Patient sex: F
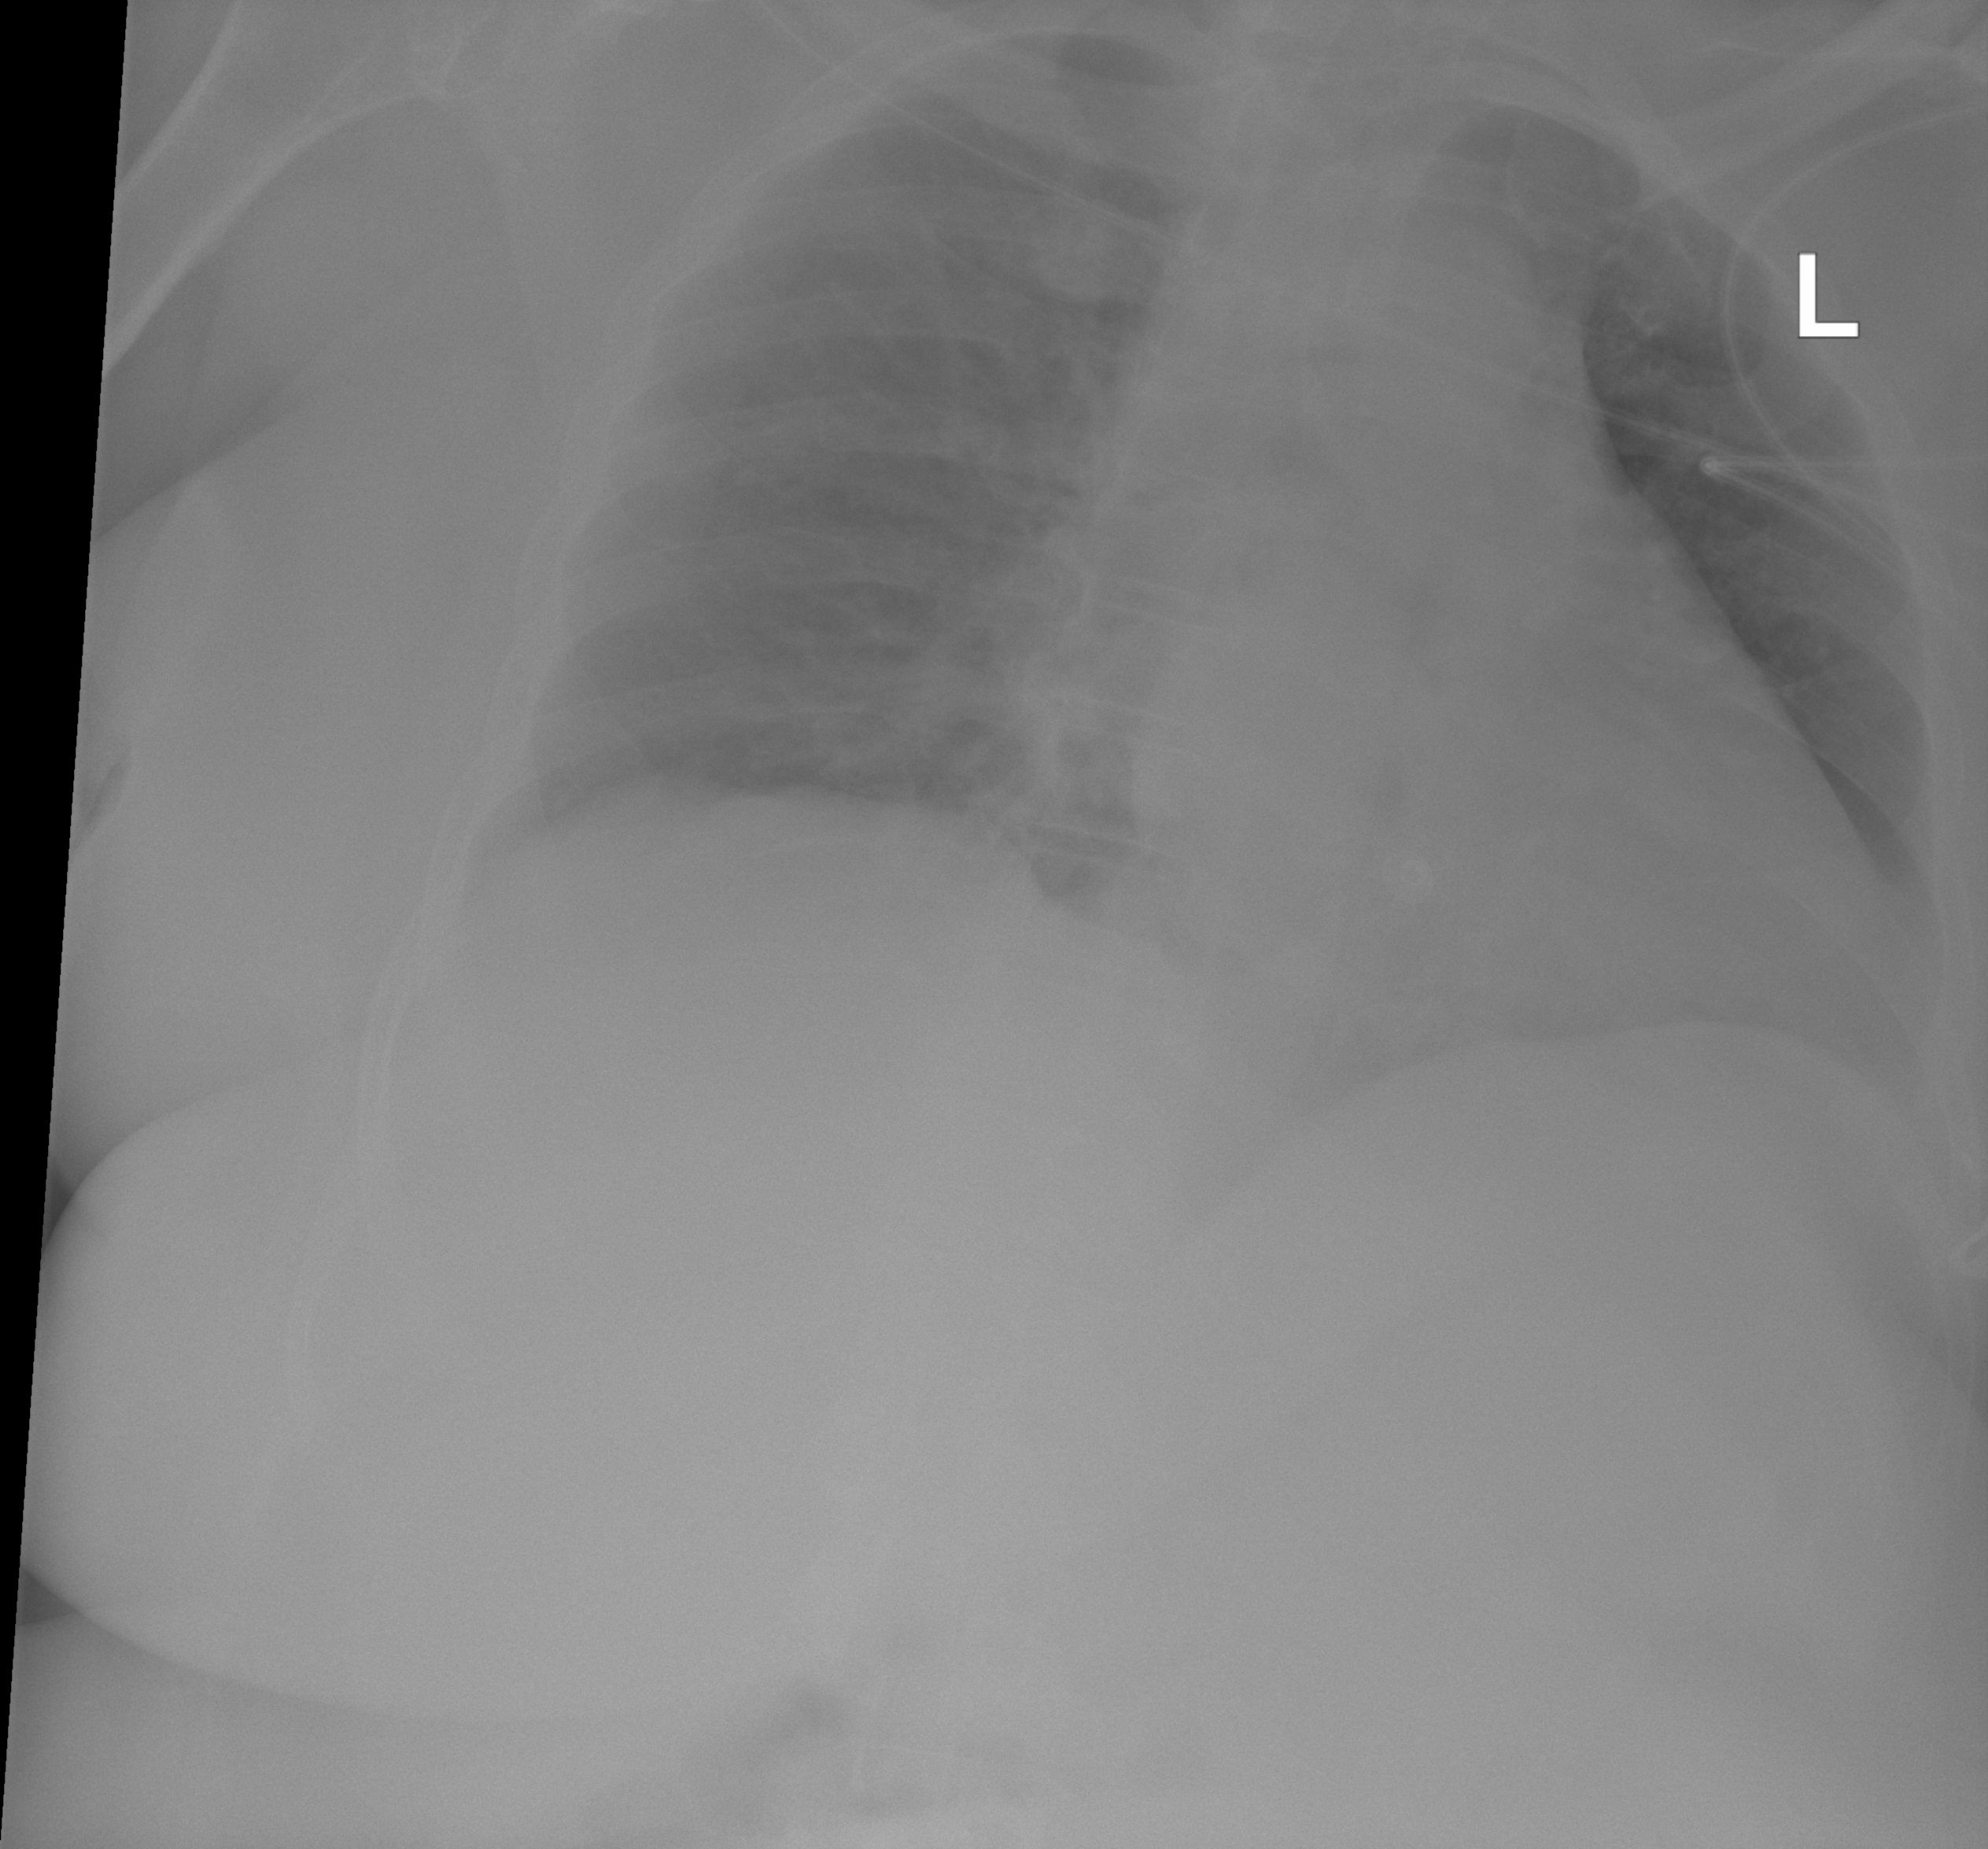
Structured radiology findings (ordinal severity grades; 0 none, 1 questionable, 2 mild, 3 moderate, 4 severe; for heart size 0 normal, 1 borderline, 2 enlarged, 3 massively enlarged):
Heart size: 0
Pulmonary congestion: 0
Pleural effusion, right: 1
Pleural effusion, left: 0
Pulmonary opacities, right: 0
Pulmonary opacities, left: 0
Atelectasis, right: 0
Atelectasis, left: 0